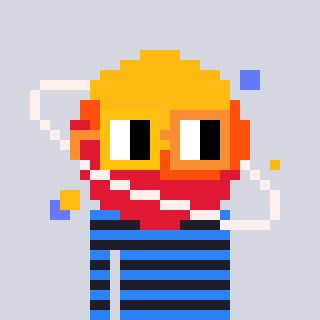
a pixel art character with square yellow and orange glasses, a saturn-shaped head and a grayscale-colored body on a cool background